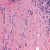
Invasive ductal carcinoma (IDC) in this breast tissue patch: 0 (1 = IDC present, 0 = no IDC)